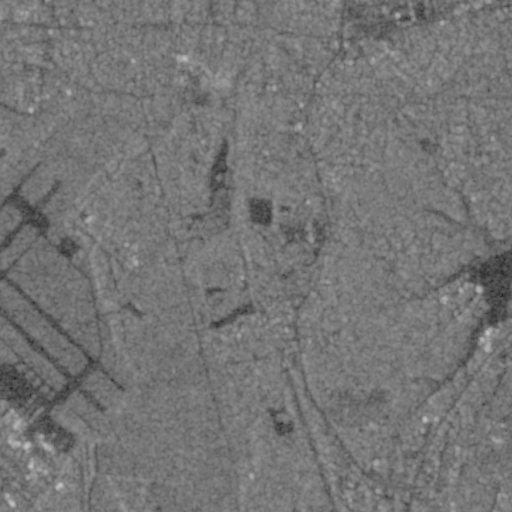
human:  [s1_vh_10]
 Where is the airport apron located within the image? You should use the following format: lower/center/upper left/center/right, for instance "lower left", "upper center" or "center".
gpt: The airport apron is located in the lower left of the image.
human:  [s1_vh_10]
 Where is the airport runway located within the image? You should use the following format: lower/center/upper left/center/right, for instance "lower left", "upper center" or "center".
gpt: The airport runway is located in the left of the image.
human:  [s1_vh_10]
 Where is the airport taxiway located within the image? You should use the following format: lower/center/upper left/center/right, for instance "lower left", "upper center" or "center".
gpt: The airport taxiway is located in the lower left of the image.
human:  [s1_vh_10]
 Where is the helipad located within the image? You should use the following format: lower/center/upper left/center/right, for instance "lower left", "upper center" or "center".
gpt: The helipad is located in the lower left of the image.
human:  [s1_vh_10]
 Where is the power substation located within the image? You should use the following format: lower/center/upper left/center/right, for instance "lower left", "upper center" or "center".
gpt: The power substation is located in the center of the image.
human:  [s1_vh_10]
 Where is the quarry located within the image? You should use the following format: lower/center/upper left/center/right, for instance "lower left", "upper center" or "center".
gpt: The quarry is located in the center of the image.
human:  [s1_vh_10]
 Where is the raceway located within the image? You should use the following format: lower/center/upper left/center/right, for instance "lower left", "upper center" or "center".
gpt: The raceway is located in the lower right of the image.
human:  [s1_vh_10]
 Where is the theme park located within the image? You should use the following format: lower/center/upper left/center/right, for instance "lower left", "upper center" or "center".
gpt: The theme park is located in the lower right of the image.
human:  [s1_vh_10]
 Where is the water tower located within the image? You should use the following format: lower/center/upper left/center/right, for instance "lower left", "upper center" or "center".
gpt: The water tower is located in the lower left of the image.
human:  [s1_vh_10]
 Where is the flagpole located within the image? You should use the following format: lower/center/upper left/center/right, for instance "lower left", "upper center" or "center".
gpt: The flagpole is located in the lower center of the image.
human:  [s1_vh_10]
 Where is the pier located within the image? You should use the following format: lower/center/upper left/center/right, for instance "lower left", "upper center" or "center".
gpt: The pier is located in the lower right of the image.
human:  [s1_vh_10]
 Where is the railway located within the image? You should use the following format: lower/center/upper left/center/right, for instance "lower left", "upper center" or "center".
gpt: The railway is located in the upper left of the image.
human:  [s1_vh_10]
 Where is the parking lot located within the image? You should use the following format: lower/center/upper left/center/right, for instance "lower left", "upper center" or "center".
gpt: There is no parking lot in the image.

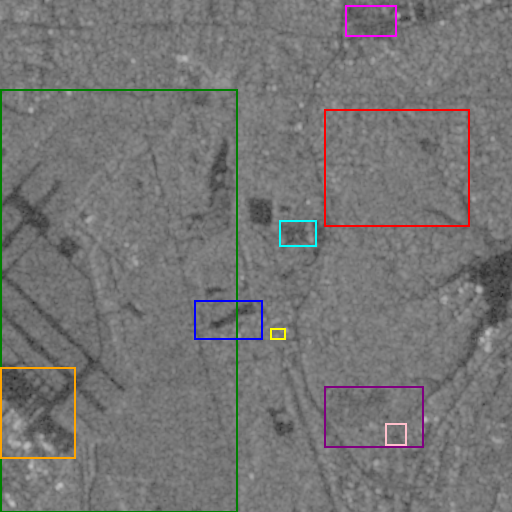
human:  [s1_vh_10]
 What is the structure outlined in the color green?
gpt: The structure outlined in green is an airport.
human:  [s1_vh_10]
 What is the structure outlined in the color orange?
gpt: The structure outlined in orange is an airport apron.
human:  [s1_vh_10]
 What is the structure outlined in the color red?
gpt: The structure outlined in red is a park.
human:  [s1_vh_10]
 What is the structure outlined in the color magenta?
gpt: The structure outlined in magenta is a parking lot.
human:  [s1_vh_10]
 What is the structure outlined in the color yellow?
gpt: The structure outlined in yellow is a power substation.
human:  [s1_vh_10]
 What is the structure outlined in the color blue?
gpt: The structure outlined in blue is a quarry.
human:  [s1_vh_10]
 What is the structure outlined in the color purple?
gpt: The structure outlined in purple is a theme park.
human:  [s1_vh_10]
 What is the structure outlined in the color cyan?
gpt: The structure outlined in cyan is a building.
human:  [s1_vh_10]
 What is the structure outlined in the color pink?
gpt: The structure outlined in pink is a road.